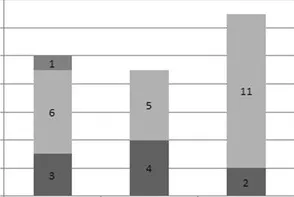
Barcharts of patient symptoms and corresponding RECIST 1.1 status.
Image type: chart (chart)